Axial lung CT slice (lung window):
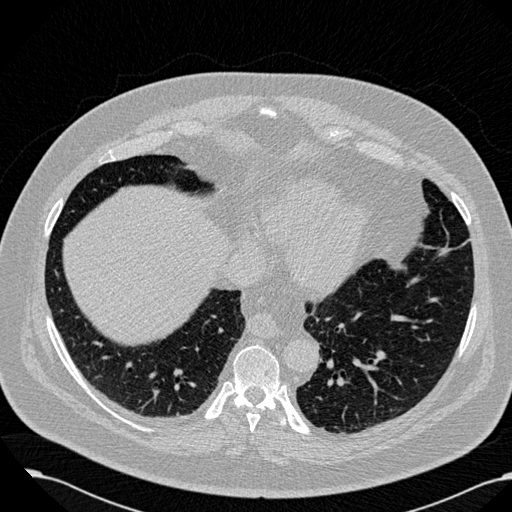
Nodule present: no